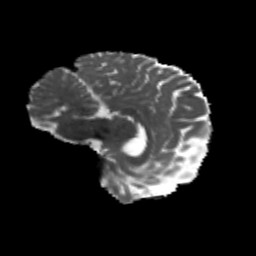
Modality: MD
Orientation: sagittal
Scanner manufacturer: siemens
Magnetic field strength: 3 T
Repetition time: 4.16 s
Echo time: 0.0806 s